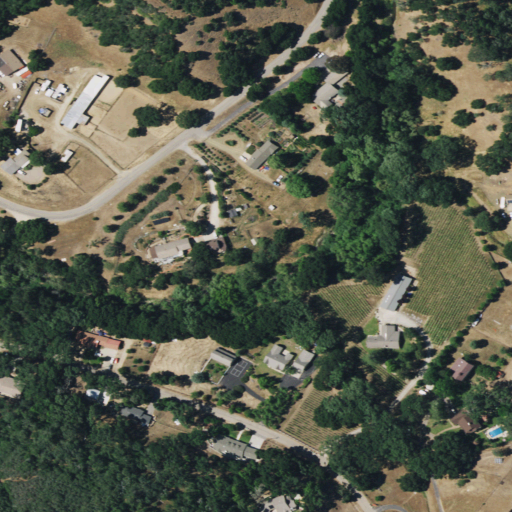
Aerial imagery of valley in California named Paradise Valley containing open development, woody wetlands, grassland, shrub, mixed forest, evergreen forest, low intensity development, pasture, and herbaceous wetlands